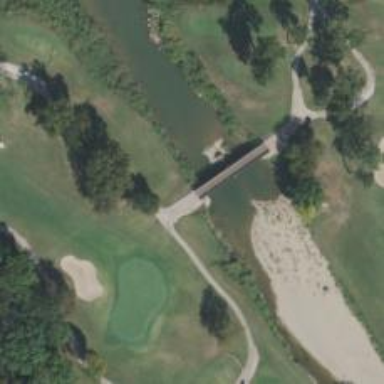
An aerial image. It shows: Bridge over golf cart path.